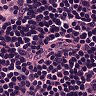
Metastatic tissue present: no